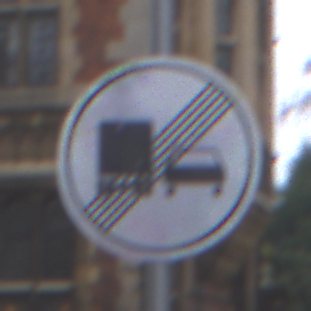
Verkehrszeichen: EndeUeberholverbotKraftfahrzeuge
Umgebung: Outdoor, Urban
Tageszeit: Midday
Wetter: Overcast
Licht: Natural
Jahreszeit: NotSpecified
Kontrast: LowContrast